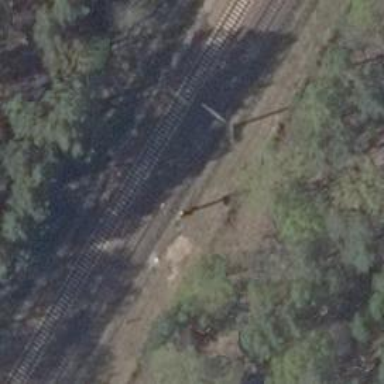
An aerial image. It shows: Railway signal.